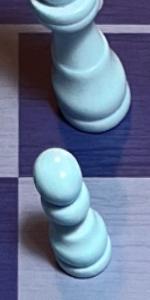
Label: Pawn_White